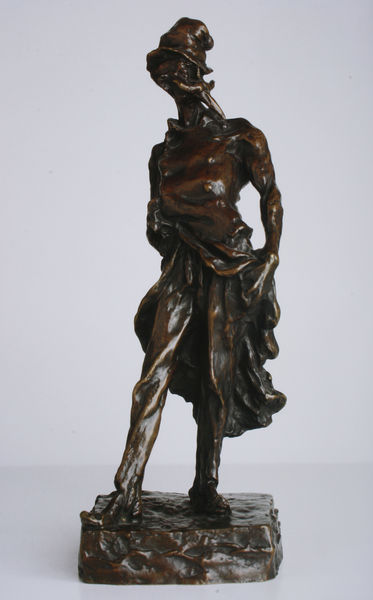
Titel: Ratapoil
Künstler: Honoré Daumier
Standort: Karlsruhe
Institution: Staatliche Kunsthalle Karlsruhe
Schlagwörter: dunkel, hand, kopf, mann, schatten, weiß, grob, impressionismus, bewegung, braun, brust, finger, frankreich, grau, hintergrund, hut, licht, schwarz, rock, zylinder, alt, bart, hose, schnurrbart, arm, arme, falten, kleidung, mensch, sockel, stehen, herr, hände, porträt, verzerrung, wind, gehen, schlank, figur, gewand, mantel, realismus, standfigur, stehend, stoff, schulter, schultern, alltag, skulptur, statue, beine, bein, modell, gamasche, hosen, füsse, frack, karikatur, schnurbart, glanz, bronze, kontrapost, plastik, plinthe, poliert, rodin, knöpfe, gestalt, foto, fotografie, photographie, dürr, hager, fuss, passant, münchen, clown, dynamik, literatur, städtisch, stiefel, schritt, statuette, gedreht, daumier, photo, androgyn, farbfoto, malerisch, gehend, hosentasche, bettler, knorrig, gerafft, taschen, spielbein, standbein, guss, fotographie, gamaschen, kleinplastik, modelliert, komisch, tänzer, kerben, neue pinakothek, mager, hosenbein, hosenbeine, staute, schawarz, statur, schrittstellung, raffen, vollplastik, bekleidet, ronde bosse, frrankreich, geht, rataploui, ratapoil, ratapoile, verknotet, wurzelartig, ratatui, verbeult, knöpfep